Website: home-depot
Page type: payment
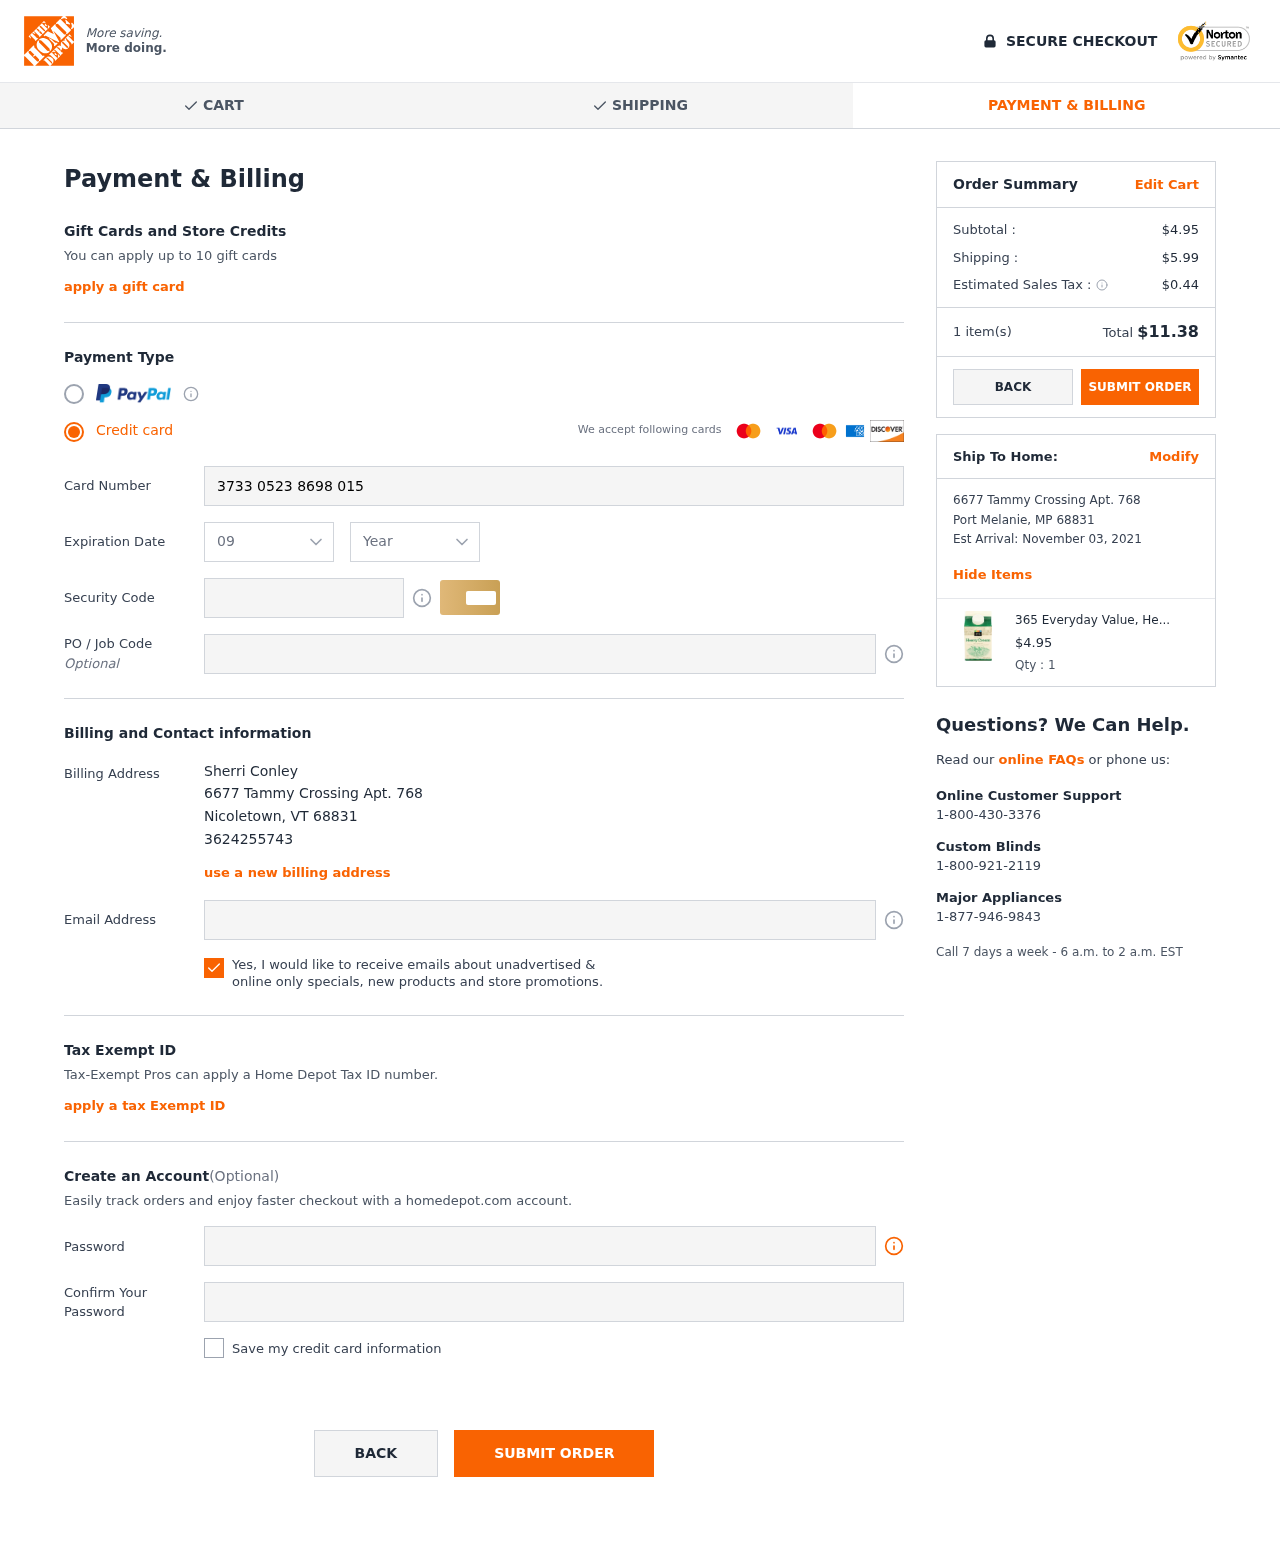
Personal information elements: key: PII_CARD_CVV
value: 1672
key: PII_CARD_EXPIRY_MONTH
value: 09
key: PII_CARD_EXPIRY_YEAR
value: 29
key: PII_CARD_NUMBER
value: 3733 0523 8698 015
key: PII_CITY
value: Nicoletown
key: PII_CITY2
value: Port Melanie
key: PII_EMAIL
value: sherri_conley@hotmail.com
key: PII_FULLNAME
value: Sherri Conley
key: PII_PHONE
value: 3624255743
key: PII_POSTCODE
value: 68831
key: PII_POSTCODE2
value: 68831
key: PII_STATE_ABBR
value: VT
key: PII_STATE_ABBR2
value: MP
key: PII_STREET
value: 6677 Tammy Crossing Apt. 768
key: PII_STREET2
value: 6677 Tammy Crossing Apt. 768
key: PII_POSTCODE_FULL
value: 68831
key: PII_POSTCODE_NUMERIC
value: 68831
Product elements: key: PRODUCT1_NAME
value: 365 Everyday Value, Heavy Whipping Cream, 16 Fl Oz
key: PRODUCT1_PRICE
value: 4.95
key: PRODUCT1_QUANTITY
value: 1
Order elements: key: ORDER_SUBTOTAL
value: $4.95
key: ORDER_SHIPPING_COST
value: $5.99
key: ORDER_TAX
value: $0.44
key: ORDER_NUM_ITEMS
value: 1 item(s)
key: ORDER_TOTAL
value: $11.38
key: ORDER_DELIVERY_DATE
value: November 03, 2021